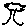
Label: tree